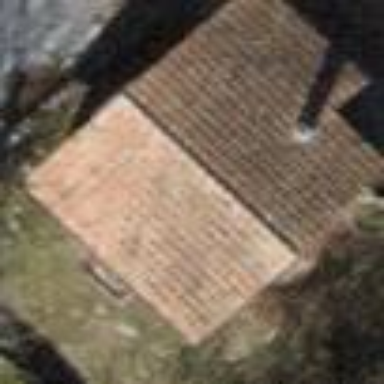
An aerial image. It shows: Simple and straightforward house.